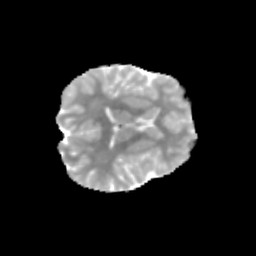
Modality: MD
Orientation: axial
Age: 11
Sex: male
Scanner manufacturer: siemens
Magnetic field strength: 3 T
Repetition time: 3.8 s
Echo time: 0.07 s